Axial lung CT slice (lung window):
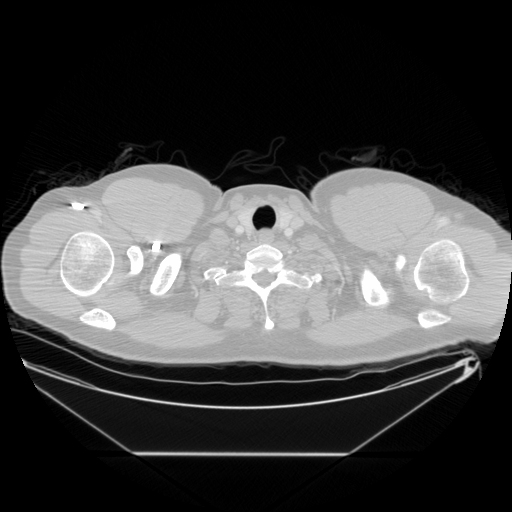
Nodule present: no